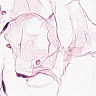
Metastatic tissue present: no